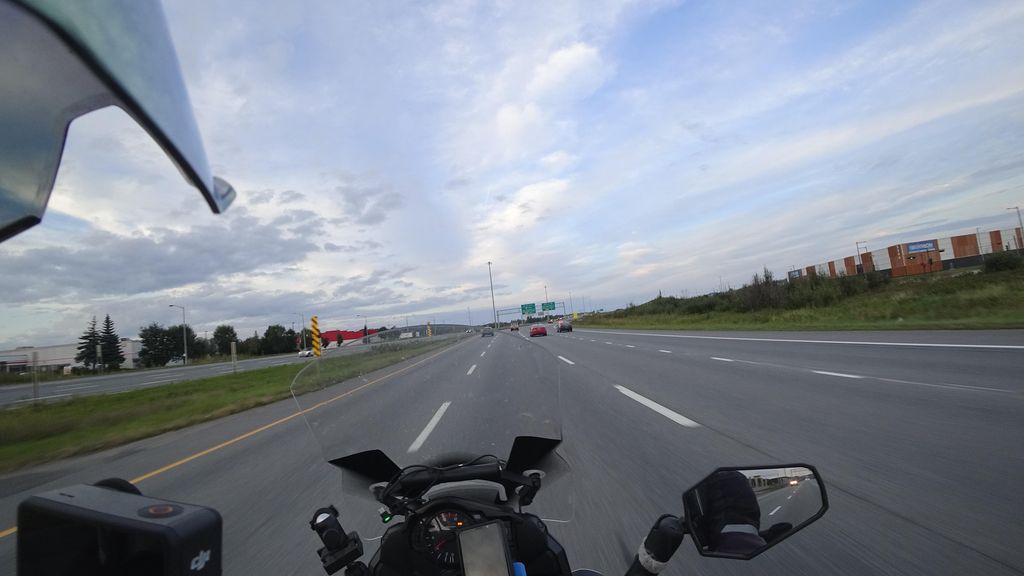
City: quebec_city